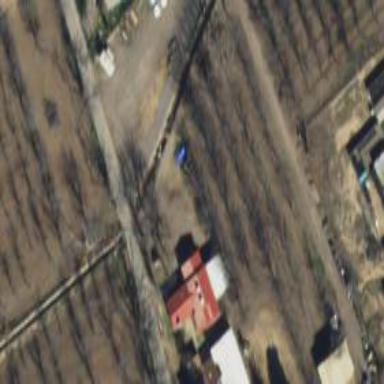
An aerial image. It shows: Orchard.